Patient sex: M
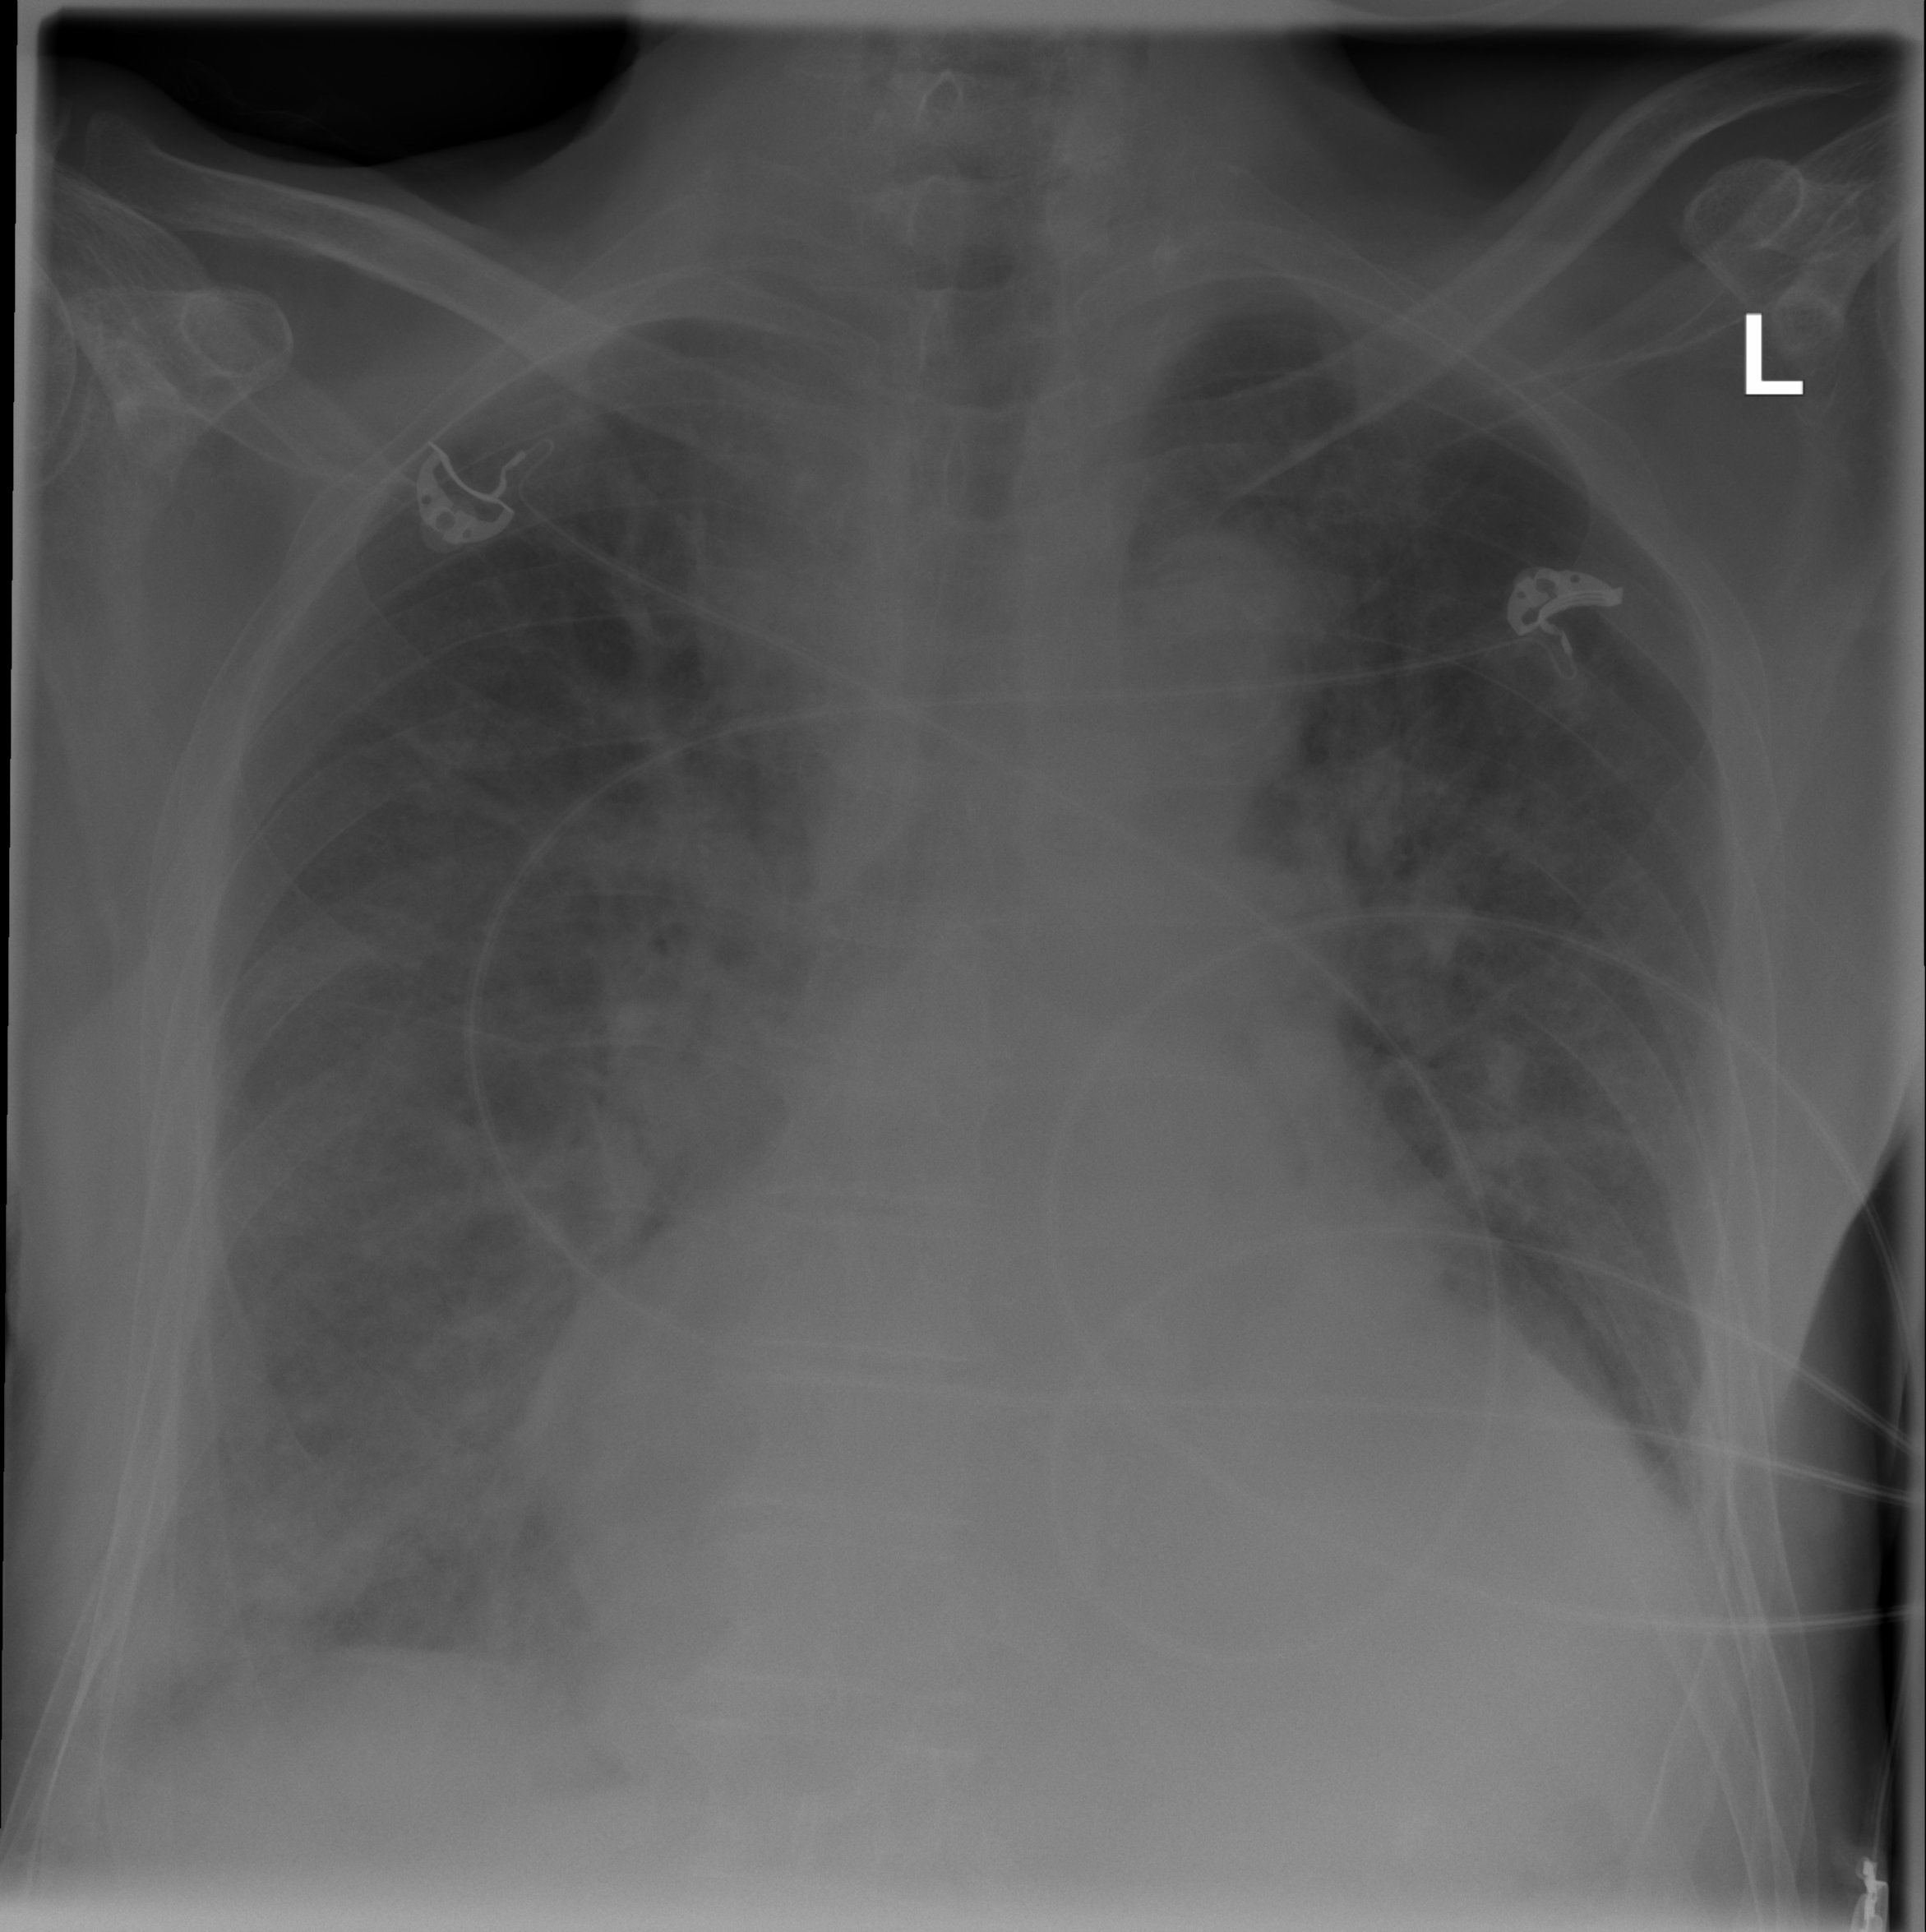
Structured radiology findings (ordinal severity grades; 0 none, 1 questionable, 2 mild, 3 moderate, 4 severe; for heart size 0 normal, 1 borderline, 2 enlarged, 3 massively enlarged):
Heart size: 2
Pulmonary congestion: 2
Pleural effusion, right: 2
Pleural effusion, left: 2
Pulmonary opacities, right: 0
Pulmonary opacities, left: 0
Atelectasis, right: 2
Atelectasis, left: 2